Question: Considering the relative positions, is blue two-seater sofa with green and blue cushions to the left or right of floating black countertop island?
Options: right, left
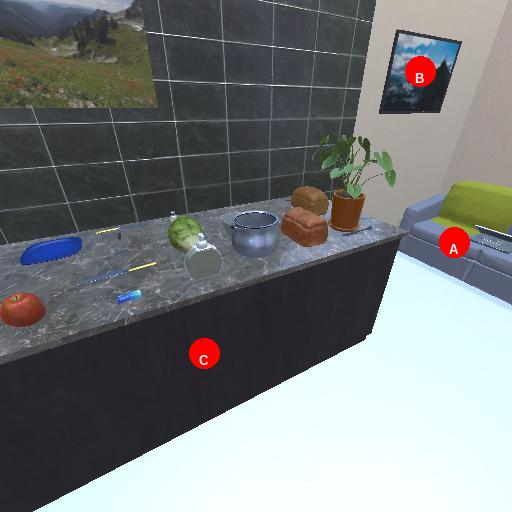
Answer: right